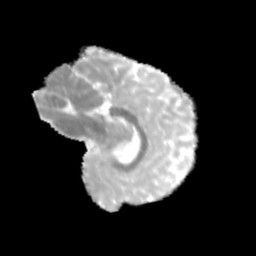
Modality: MD
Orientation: sagittal
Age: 13
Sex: male
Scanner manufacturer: siemens
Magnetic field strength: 3 T
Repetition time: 3.8 s
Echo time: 0.07 s